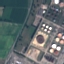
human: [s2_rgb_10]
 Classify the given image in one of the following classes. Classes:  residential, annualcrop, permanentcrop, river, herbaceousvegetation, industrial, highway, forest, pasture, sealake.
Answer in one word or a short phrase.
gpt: Industrial